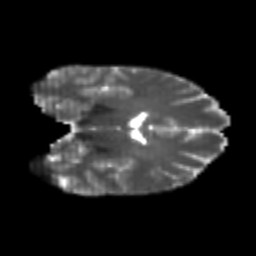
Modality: T2w
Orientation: coronal
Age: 23
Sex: female
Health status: healthy
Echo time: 0.074 s